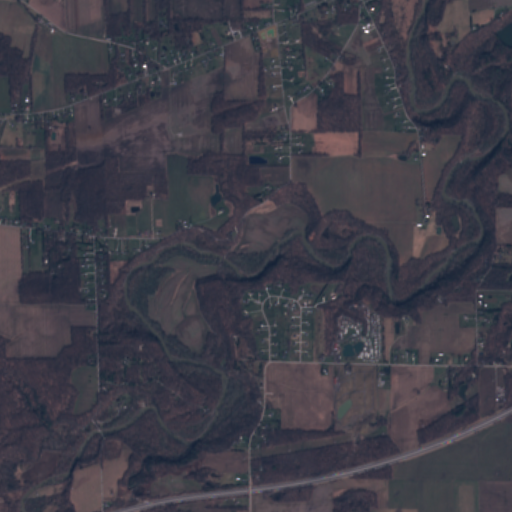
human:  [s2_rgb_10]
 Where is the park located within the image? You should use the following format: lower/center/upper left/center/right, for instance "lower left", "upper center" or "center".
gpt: The park is located in the upper right of the image.
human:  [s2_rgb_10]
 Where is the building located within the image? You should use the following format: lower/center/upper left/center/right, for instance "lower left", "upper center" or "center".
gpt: The building is located in the upper right of the image.
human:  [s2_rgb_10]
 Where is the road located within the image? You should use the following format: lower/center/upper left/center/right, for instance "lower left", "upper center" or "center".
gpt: There is no road in the image.